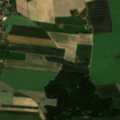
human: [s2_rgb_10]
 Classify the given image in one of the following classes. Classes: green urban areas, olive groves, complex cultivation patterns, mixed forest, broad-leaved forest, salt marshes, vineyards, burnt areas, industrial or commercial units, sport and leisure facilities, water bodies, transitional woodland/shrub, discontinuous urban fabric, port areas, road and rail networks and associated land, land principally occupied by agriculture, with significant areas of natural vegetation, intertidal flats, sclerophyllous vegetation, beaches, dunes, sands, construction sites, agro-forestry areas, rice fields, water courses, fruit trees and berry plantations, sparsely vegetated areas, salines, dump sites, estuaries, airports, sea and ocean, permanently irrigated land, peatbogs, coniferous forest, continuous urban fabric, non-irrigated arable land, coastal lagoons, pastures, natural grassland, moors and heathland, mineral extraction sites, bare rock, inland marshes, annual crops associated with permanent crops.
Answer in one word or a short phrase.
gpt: discontinuous urban fabric, non-irrigated arable land, pastures, land principally occupied by agriculture, with significant areas of natural vegetation, mixed forest